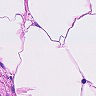
Metastatic tissue present: no